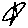
Label: star